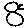
Label: bird